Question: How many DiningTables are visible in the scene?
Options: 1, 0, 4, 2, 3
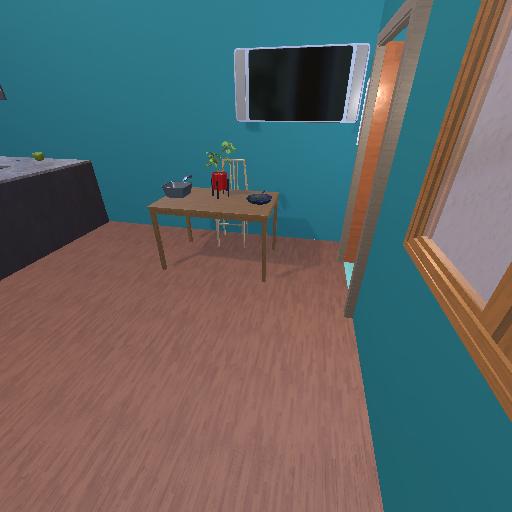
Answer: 1